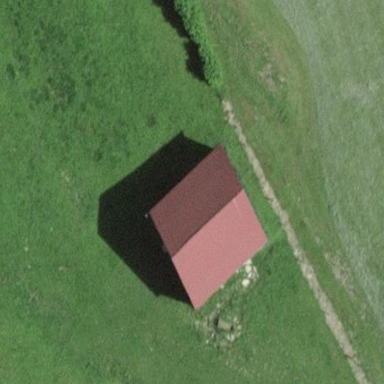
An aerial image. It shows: Gabled roof on farm auxiliary building.